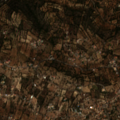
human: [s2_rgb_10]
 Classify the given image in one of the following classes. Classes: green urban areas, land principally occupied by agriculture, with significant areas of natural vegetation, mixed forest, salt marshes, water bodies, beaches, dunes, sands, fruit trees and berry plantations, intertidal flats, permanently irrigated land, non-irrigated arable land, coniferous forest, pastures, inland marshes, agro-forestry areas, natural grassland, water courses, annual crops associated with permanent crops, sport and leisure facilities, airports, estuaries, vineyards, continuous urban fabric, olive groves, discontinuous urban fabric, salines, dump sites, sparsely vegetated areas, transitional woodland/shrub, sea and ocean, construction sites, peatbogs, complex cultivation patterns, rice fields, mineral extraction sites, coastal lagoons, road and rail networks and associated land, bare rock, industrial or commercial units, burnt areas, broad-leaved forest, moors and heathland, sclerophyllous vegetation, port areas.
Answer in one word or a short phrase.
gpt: fruit trees and berry plantations, olive groves, annual crops associated with permanent crops, land principally occupied by agriculture, with significant areas of natural vegetation